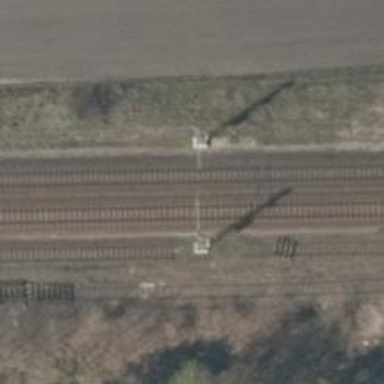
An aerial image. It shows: Disused railway siding.